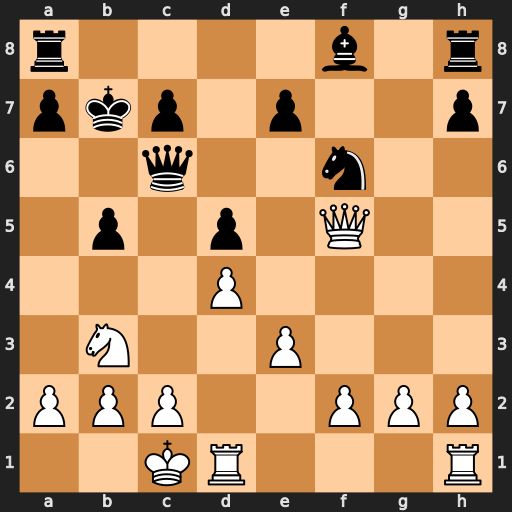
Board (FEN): r4b1r/pkp1p2p/2q2n2/1p1p1Q2/3P4/1N2P3/PPP2PPP/2KR3R
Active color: w
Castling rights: -
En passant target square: -
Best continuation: Na5+ Kb6 Nxc6